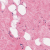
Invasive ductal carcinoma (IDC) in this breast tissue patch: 0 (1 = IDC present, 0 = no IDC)